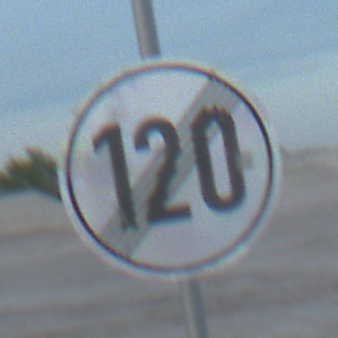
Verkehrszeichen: EndeGeschwindigkeit120
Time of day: SunriseSunset
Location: Outdoor (Beach)
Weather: PartlyCloudy
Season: NotSpecified
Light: Natural